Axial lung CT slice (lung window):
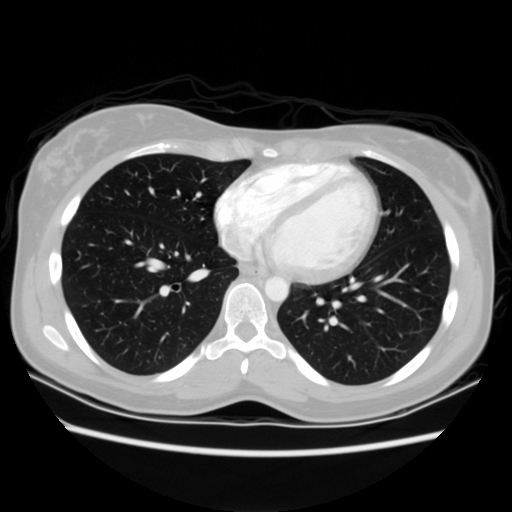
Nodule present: no